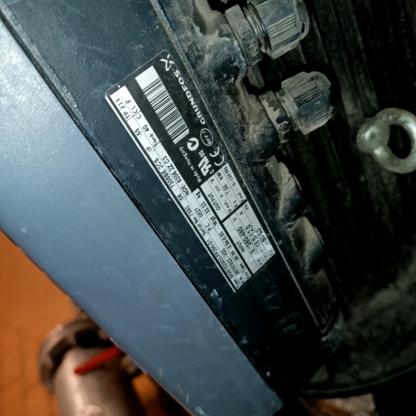
Klasa: tabliczka-znamionowa